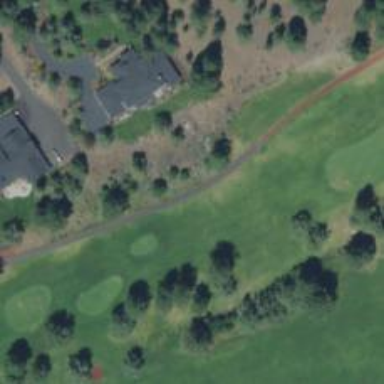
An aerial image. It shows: Path for both road and golf.